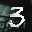
Label: 3